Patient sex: M
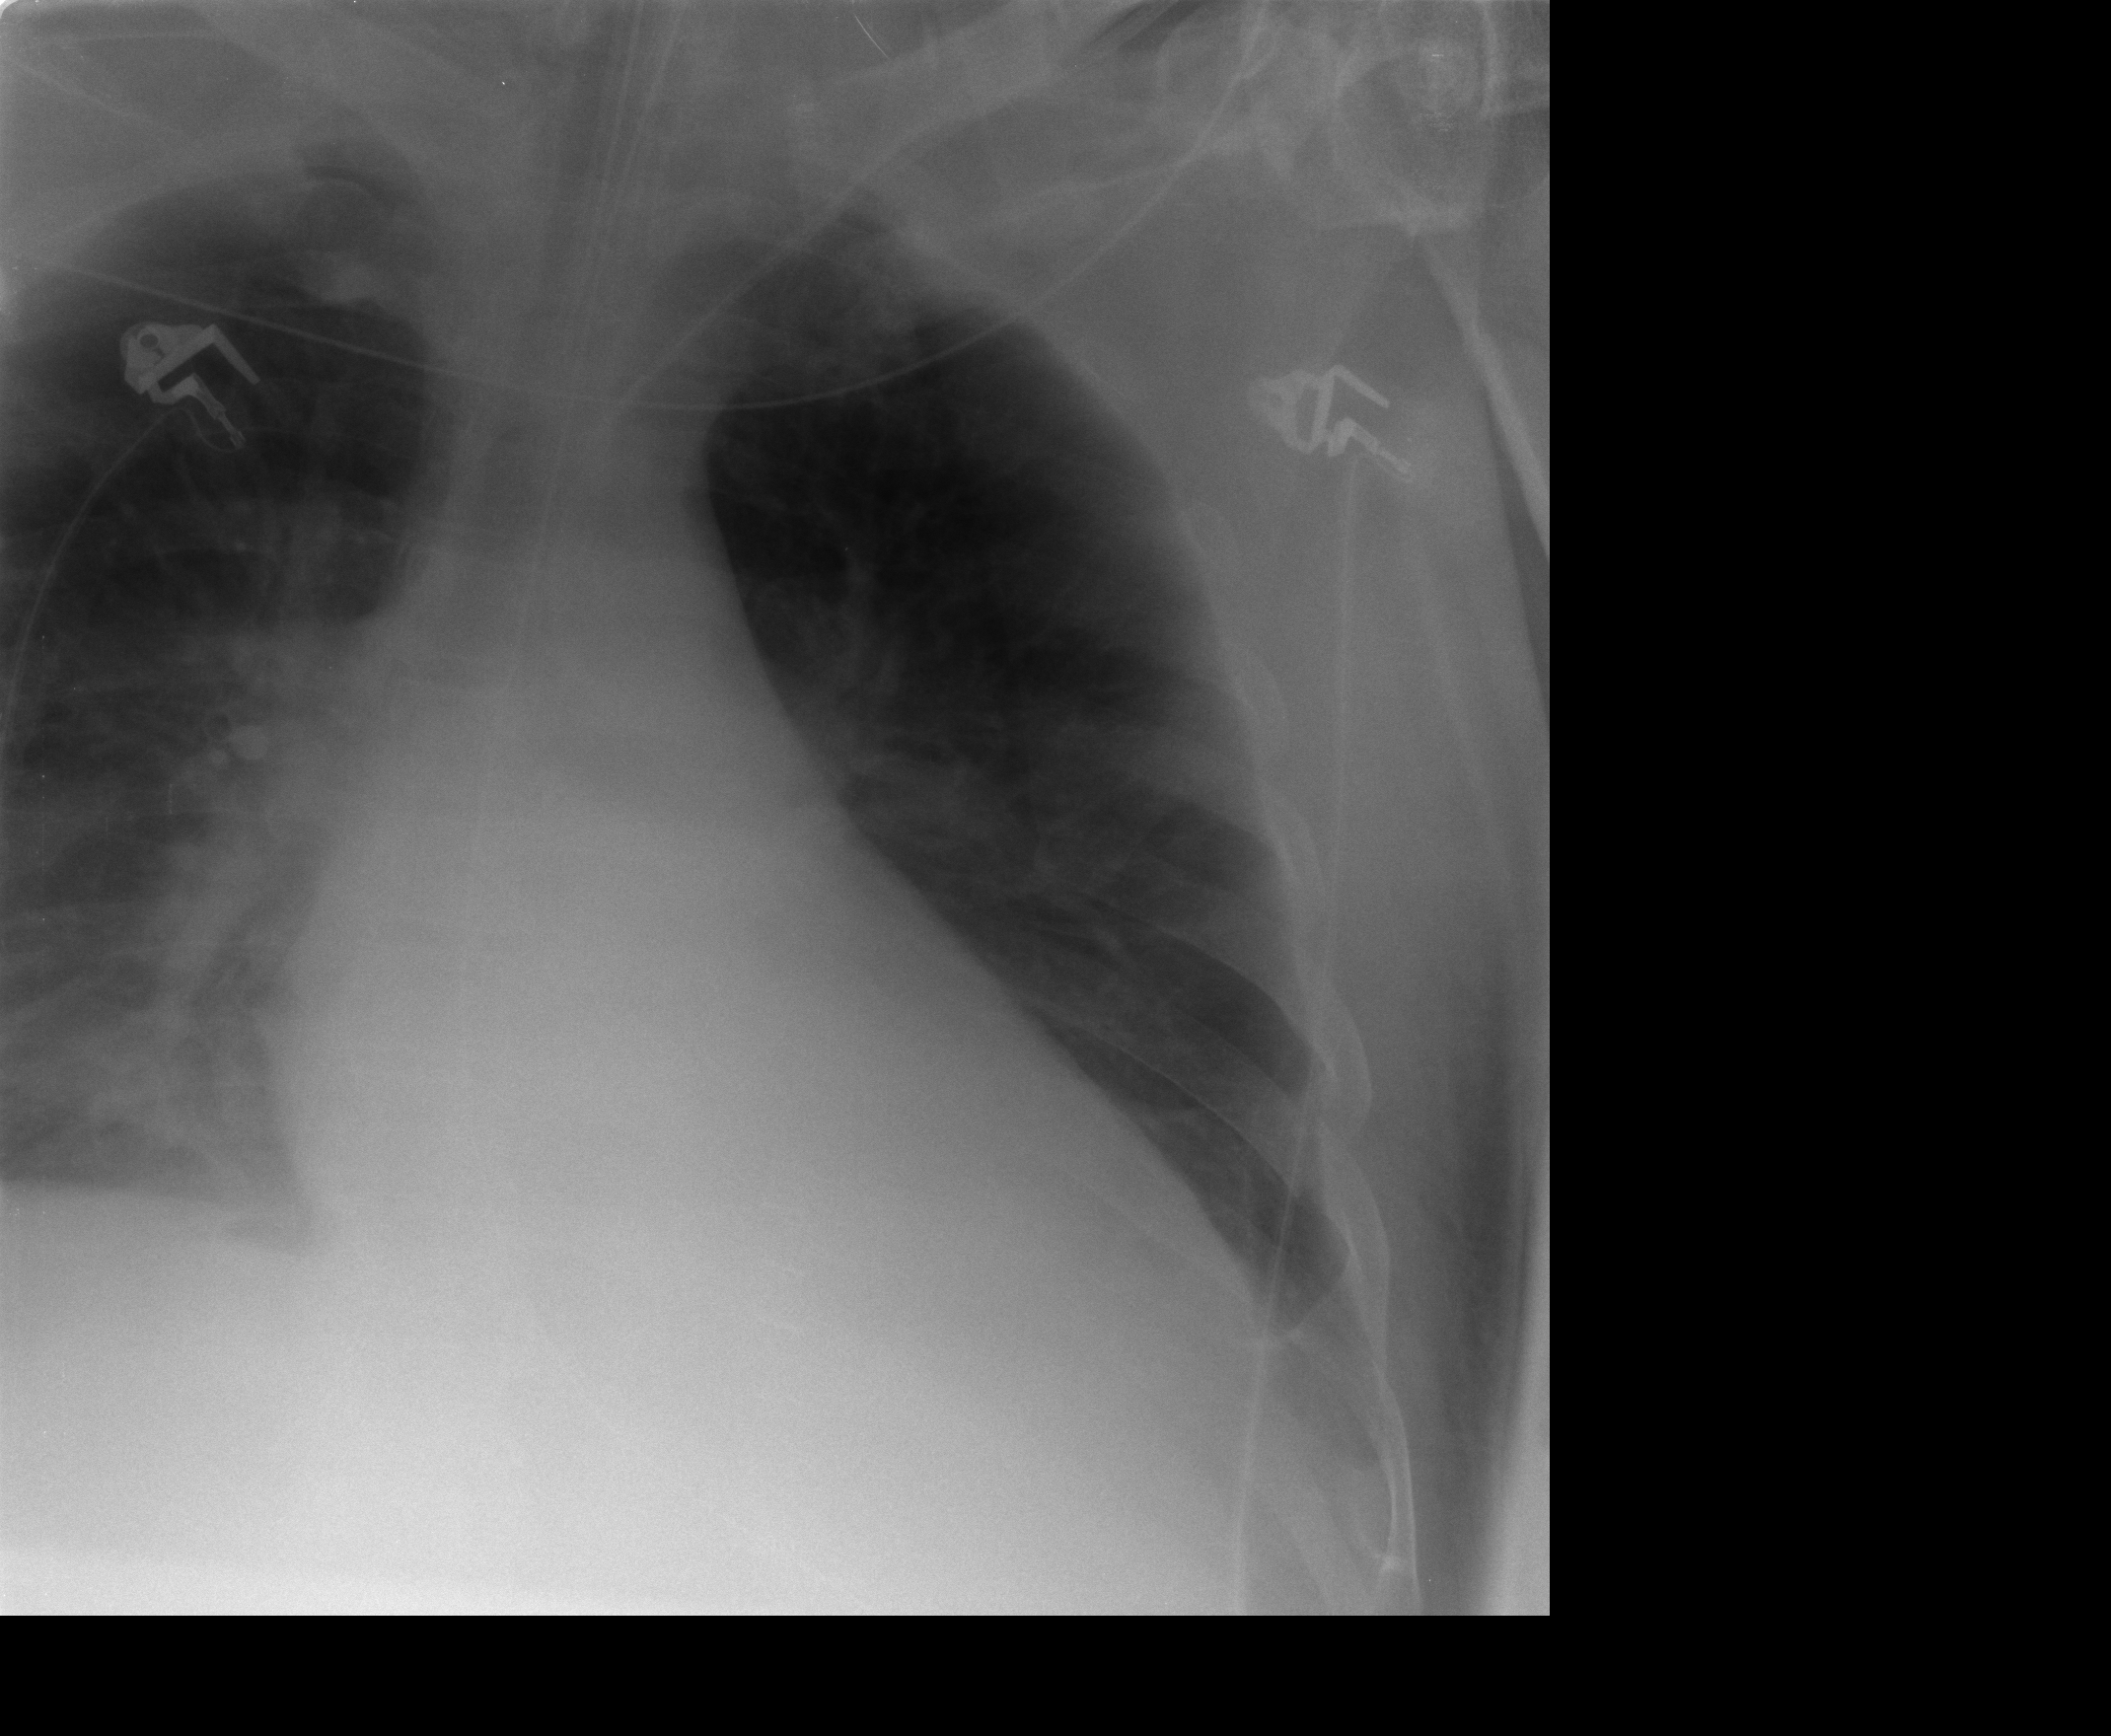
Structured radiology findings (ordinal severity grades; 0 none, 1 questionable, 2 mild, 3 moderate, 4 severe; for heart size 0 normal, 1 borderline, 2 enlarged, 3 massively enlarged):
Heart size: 2
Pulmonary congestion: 2
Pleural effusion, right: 1
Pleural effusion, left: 1
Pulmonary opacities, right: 0
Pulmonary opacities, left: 2
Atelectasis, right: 3
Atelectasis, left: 2